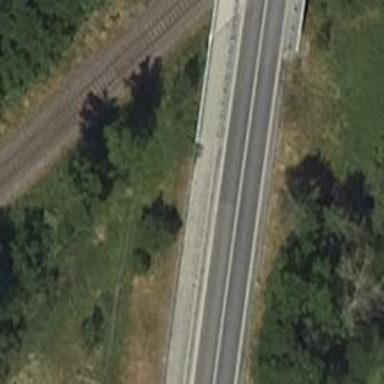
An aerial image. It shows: Secondary road with asphalt surface.